Question: Detect the length of the red line, where the side length of each grid on the chessboard is 0.5. The length of the red line is an integer multiple of the length of the floor tile. How long is the red line in the picture?
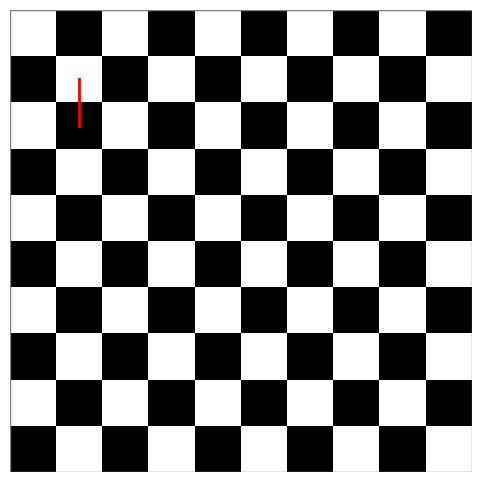
Answer: 0.5